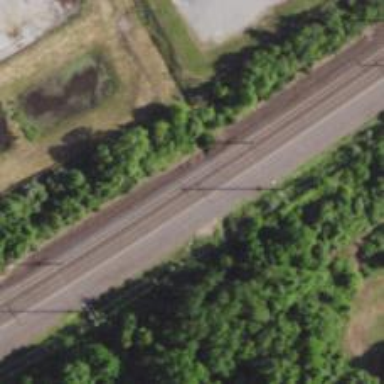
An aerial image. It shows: Railway track with contact lines for electrification.